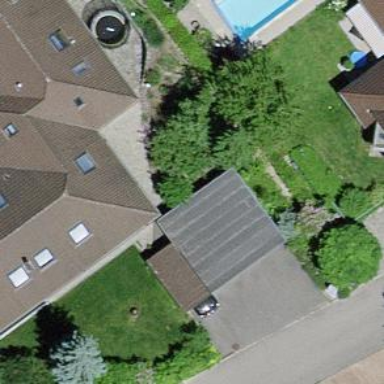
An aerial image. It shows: View of roof of building.